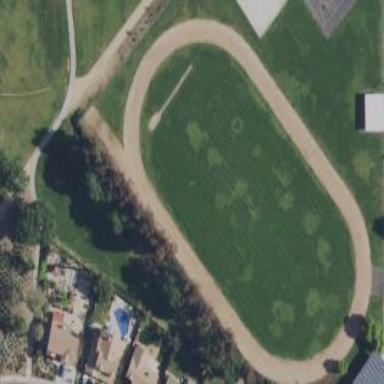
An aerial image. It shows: Track in leisure land.